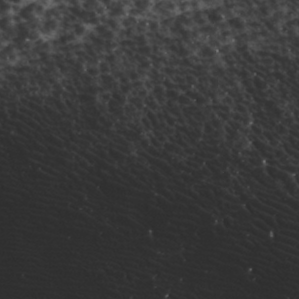
Label: non_frost